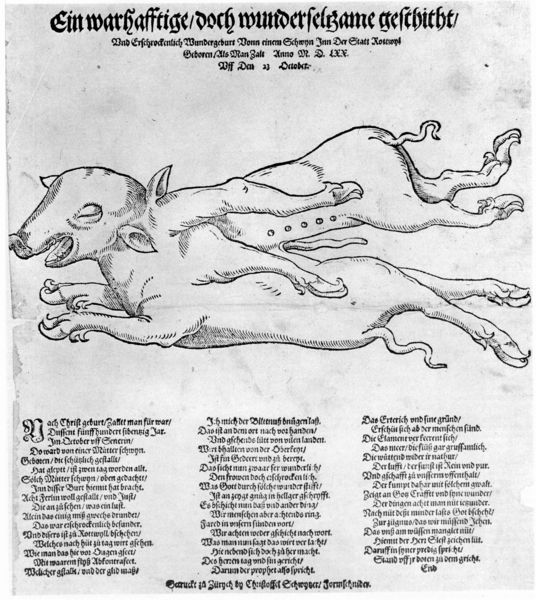
Titel: Ein warhafftige/doch wunderseltzame geschicht
Künstler: Christoph Schweizer
Standort: Zürich.
Institution: Wickiana
Schlagwörter: zeichnung, tier, hemd, geschichte, messer, tot, fliegen, beine, hufe, schrift, zwei, spalten, deutsch, lachen, schwein, buch, geschnitten, druck, titel, seite, illustration, schwarzweiß, text, überschrift, titelblatt, buchseite, läufe, schnauze, teufel, zunge, kralle, kalb, monster, nachricht, ferkel, sau, zwilling, zweo, missgeburt, wundersam, wahrhaftige, schwein teufel kralle sau zunge